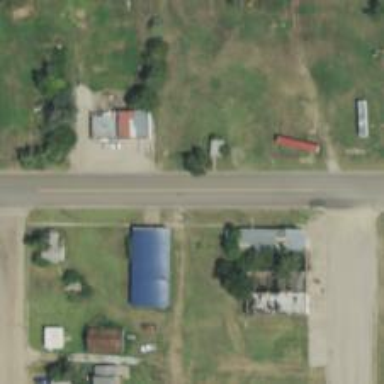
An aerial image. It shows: Alley classified as service road.